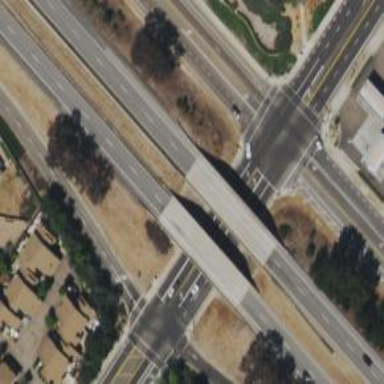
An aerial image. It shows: Bridge for trunk highway with expressway access.